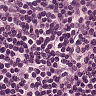
Metastatic tissue present: no